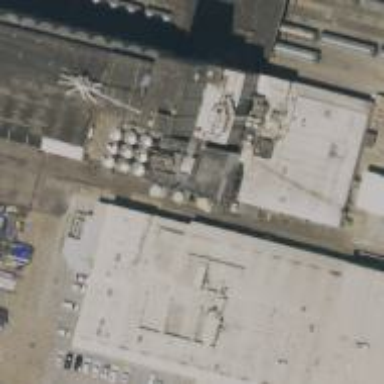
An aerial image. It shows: Factory building.